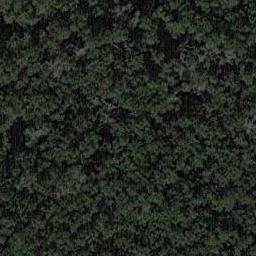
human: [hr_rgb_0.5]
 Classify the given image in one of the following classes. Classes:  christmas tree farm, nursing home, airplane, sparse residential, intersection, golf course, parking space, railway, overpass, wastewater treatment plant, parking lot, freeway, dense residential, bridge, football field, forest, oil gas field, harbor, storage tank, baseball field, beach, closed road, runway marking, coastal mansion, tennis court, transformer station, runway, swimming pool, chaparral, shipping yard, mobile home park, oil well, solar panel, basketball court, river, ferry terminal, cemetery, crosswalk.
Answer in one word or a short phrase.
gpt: forest